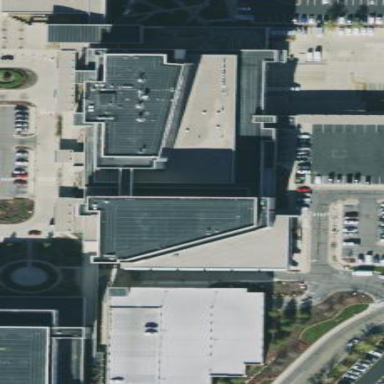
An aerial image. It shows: Part of building.